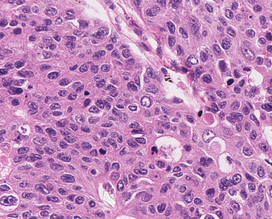
Tumor epithelial tissue: yes
Tumor-associated stroma tissue: no
Normal tissue: no